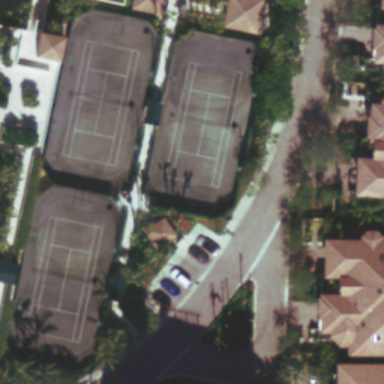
Three tennis courts arranged neatly with some plants surrounded .